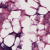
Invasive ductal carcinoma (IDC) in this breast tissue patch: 0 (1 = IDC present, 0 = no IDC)